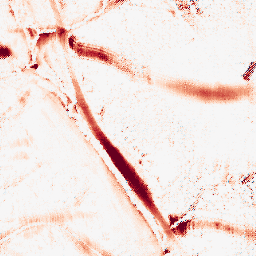
Category: morphological
Decomposition family: morphological_ellipse
Decomposition parameters: operation: opening
width: 30
height: 20
Upsampling method: regularized
Upsampling parameters: scale: 4
lambda_reg: 0.1
Upsampling scale: 4